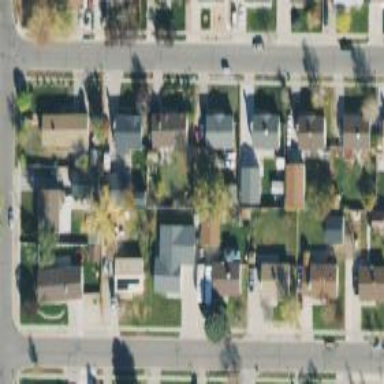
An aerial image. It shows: Neighborhood.